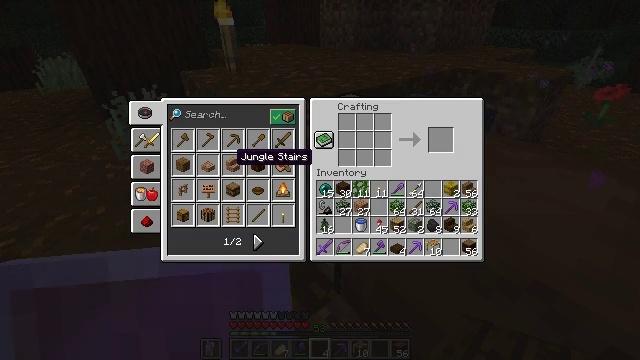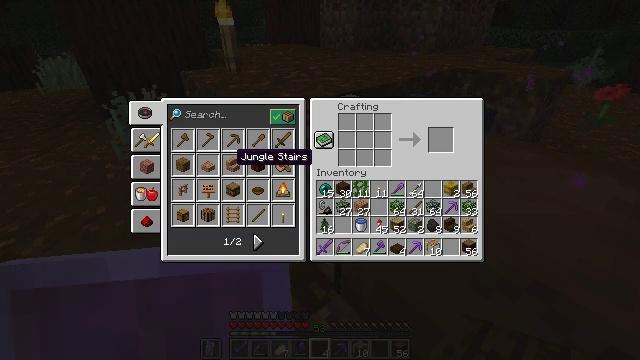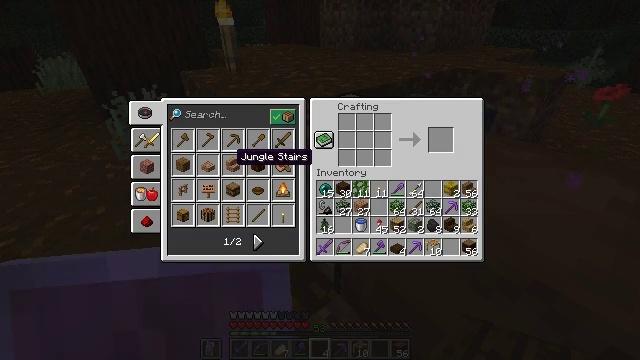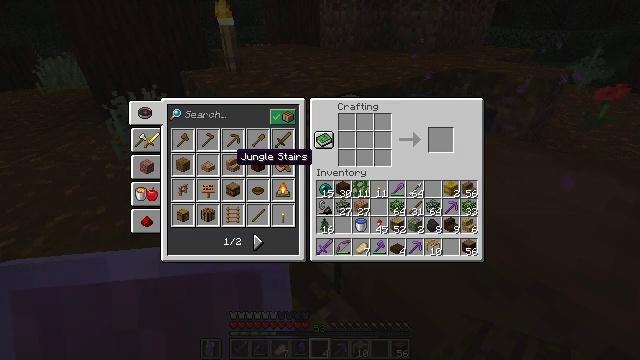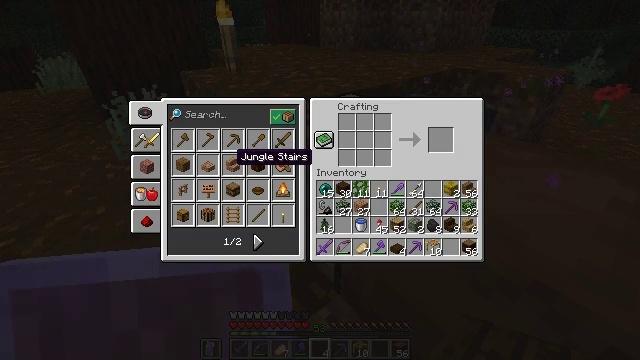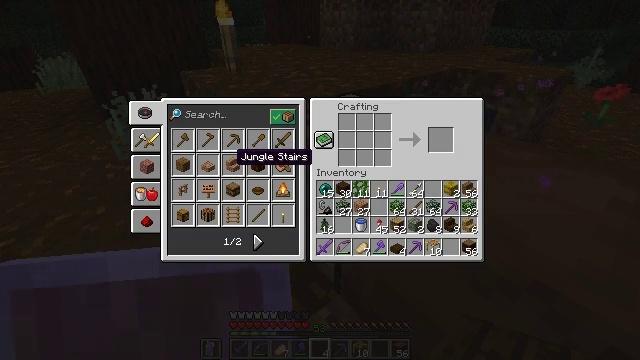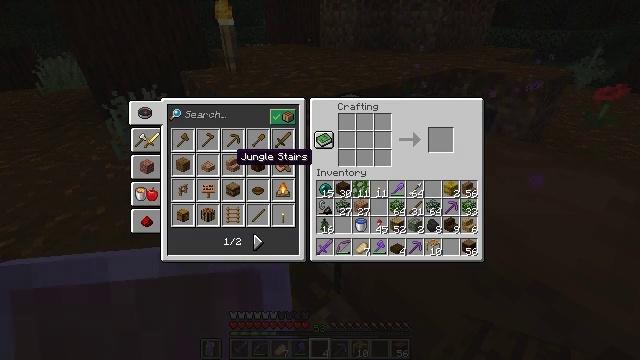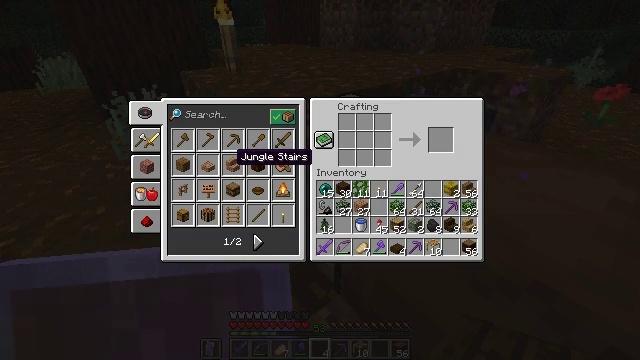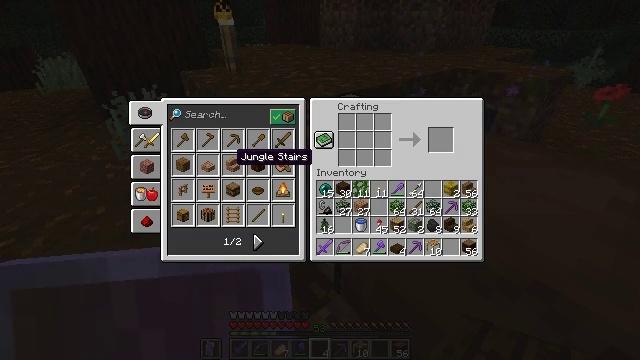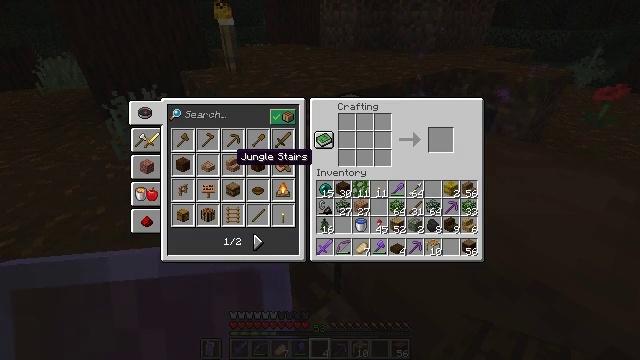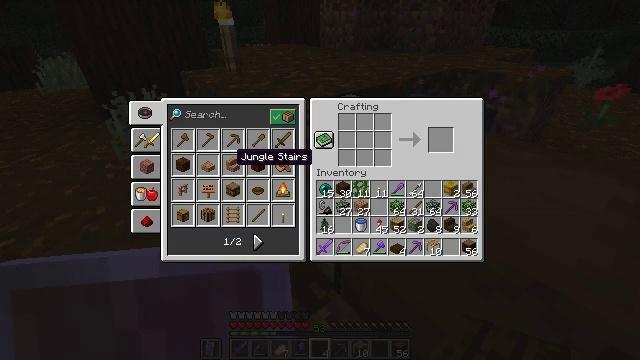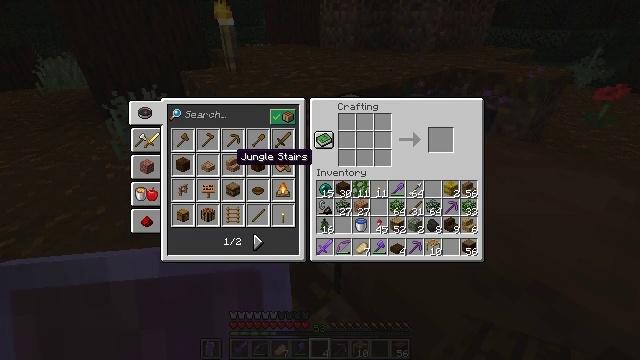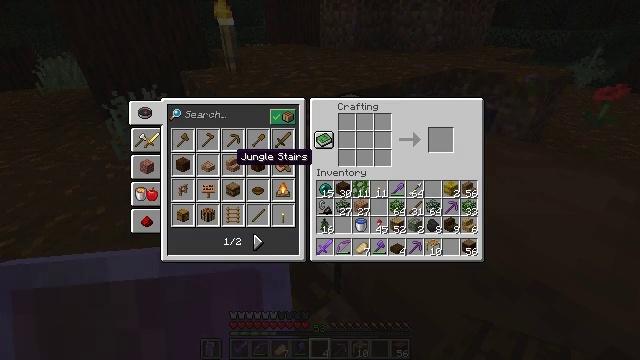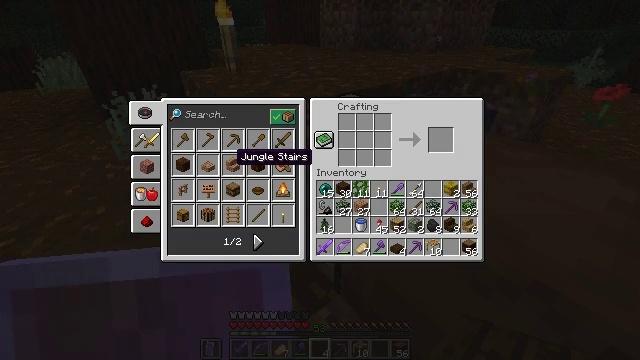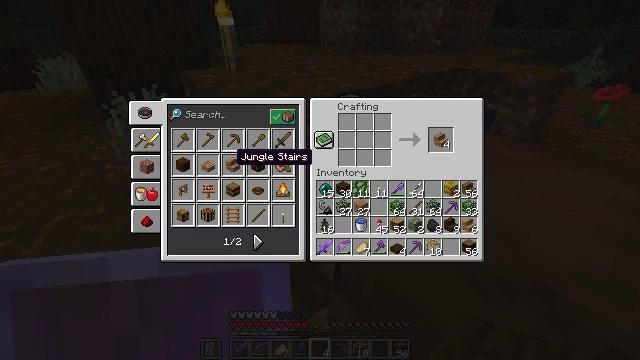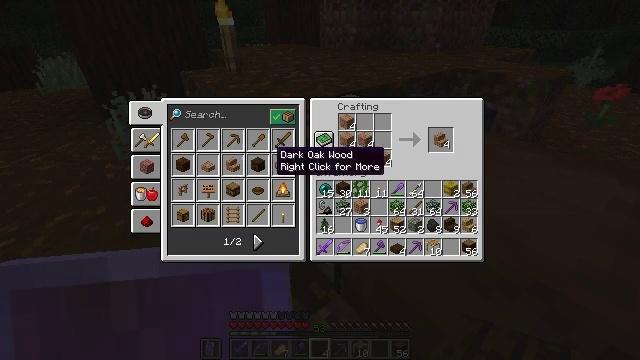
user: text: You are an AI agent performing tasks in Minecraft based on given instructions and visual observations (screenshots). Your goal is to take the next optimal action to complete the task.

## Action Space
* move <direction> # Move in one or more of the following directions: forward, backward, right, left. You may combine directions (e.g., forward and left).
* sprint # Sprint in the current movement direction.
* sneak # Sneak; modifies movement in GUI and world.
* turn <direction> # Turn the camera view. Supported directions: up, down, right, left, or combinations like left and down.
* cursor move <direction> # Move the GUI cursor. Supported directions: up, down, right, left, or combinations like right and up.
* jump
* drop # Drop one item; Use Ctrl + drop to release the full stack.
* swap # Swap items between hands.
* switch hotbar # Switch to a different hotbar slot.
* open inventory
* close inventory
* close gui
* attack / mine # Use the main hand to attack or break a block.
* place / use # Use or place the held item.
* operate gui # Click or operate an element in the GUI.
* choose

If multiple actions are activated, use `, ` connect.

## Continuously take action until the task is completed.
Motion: motion action
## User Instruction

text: Use the crafting table to make jungle stairs.
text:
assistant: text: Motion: no_op
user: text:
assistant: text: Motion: no_op
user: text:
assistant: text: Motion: no_op
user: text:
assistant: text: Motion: no_op
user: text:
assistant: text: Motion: no_op
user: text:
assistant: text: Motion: sneak
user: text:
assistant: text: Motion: sneak
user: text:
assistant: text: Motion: sneak
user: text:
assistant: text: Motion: sneak, attack / mine
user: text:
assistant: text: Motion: sneak, attack / mine
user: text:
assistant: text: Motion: sneak, attack / mine
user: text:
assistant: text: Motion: sneak
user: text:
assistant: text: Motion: sneak
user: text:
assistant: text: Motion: sneak
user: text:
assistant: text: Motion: sneak, turn right
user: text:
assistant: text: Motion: sneak, turn right and up
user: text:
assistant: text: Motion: sneak, turn right and up
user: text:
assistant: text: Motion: sneak
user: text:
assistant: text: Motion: sneak, turn right
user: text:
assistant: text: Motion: sneak
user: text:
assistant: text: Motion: sneak
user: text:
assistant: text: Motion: sneak
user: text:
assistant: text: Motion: sneak
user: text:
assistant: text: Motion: sneak
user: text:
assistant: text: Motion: sneak, turn right
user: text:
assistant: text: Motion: sneak
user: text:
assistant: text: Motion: sneak
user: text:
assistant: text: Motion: sneak
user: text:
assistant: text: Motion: sneak
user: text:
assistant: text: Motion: sneak